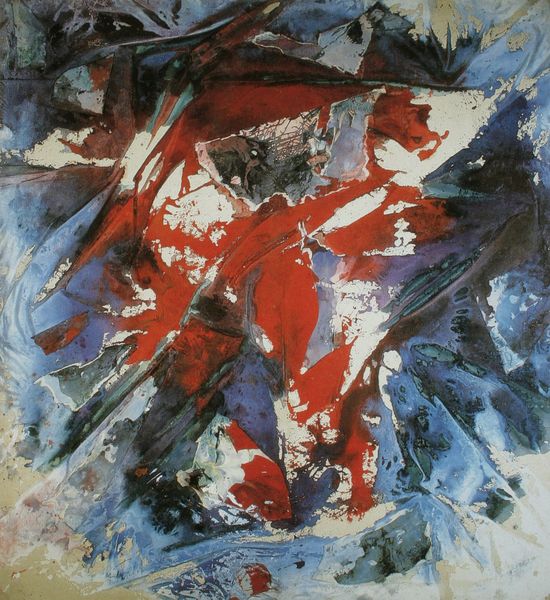
Titel: Großer Gong
Künstler: Fred Thieler
Standort: Bonn
Institution: Galerie Hennemann
Schlagwörter: blau, dunkel, gemälde, schatten, weiß, landschaft, bunt, licht, schwarz, rot, schnee, tier, expressionismus, malerei, pastos, esel, pferd, chaos, hellblau, farbig, papier, moderne, abstrakt, berge, farben, flächen, modern, farbe, formen, lawine, linien, sturm, wild, duktus, striche, abstraktion, collage, roh, blut, explosion, form, wässrig, flecken, expressiv, pinselstriche, pyramide, zelt, spachtel, farbenrausch, spatel, aufeinander, fomen, explpsion